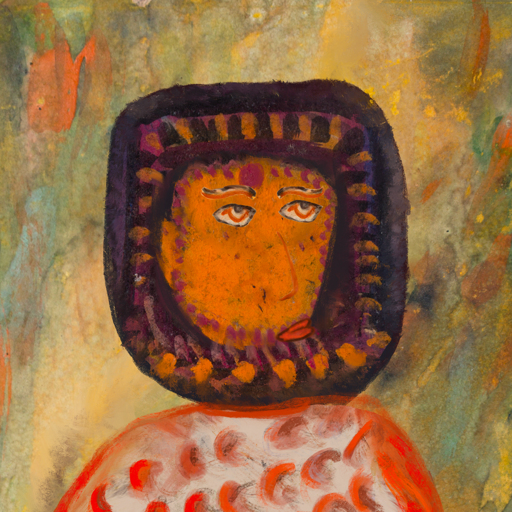
Background: Comrade, Head And Neck Side: Doll_w_Hair, Face Side: Experience, Bust: Rupkatha, Hair Side: Blank, Head Accessory: Blank, Second Necklace: Blank, Necklace: Blank, Baby: Blank